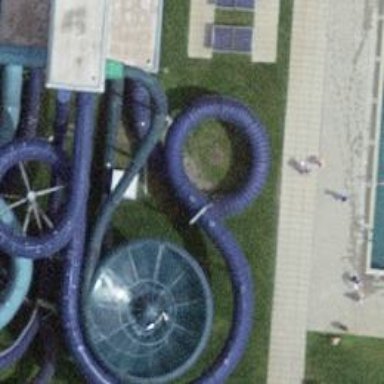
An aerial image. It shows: Water slide attraction.